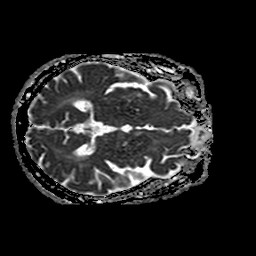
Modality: ADC
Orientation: axial
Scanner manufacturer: philips
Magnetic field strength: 1.5 T
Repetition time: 3.882 s
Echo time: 0.09873 s